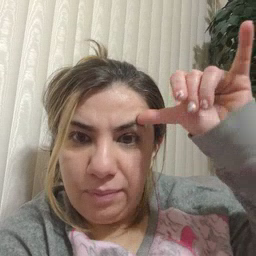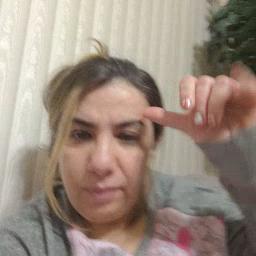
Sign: cow